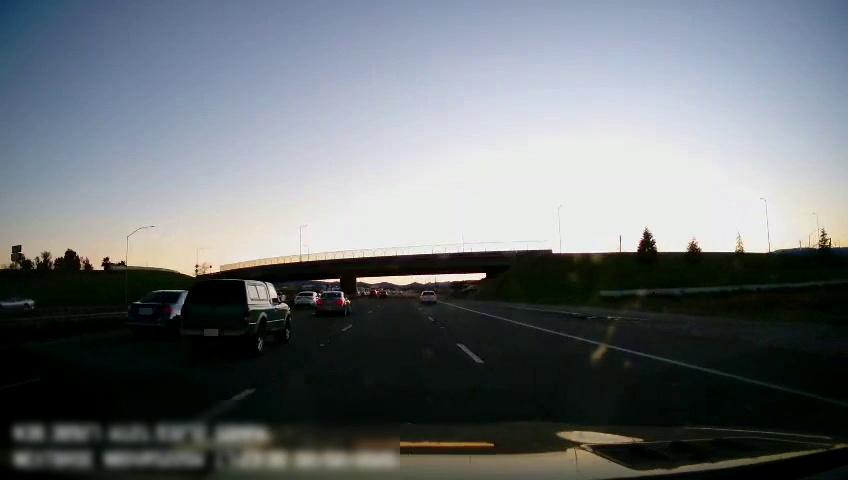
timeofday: Dusk/Dawn/Twilight
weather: Cloudy
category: Drivable Space
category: Vehicles | Car
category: Vehicles | Car
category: Vehicles | Car
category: Vehicles | SUV
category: Vehicles | Car
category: Vehicles | SUV
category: Lanes | Current Lane
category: Lanes | Current Lane
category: Lanes | Alternate Lane
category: Lanes | Alternate Lane